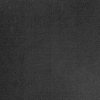
Atmospheric dust classification: dusty